Field crop: maize
Growth stage: 2
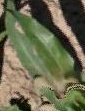
Species: maize